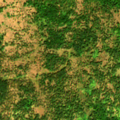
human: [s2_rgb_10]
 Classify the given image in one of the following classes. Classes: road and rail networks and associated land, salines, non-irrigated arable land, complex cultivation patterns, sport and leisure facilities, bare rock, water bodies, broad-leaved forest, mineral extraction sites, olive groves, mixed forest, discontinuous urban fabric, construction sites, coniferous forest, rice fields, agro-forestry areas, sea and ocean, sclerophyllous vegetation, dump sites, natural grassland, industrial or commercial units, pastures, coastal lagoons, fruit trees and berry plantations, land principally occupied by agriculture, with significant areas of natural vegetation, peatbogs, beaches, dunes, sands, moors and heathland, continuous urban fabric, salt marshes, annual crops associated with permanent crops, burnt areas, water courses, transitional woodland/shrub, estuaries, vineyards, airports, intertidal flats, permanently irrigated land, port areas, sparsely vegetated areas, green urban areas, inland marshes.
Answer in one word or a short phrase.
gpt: broad-leaved forest, natural grassland, transitional woodland/shrub